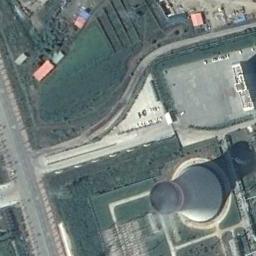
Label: thermal_power_station